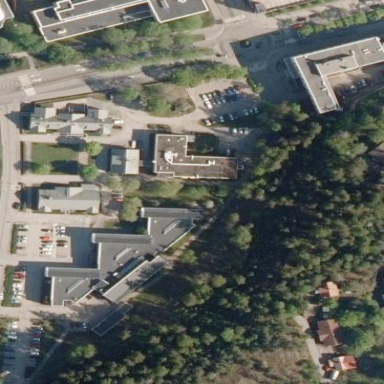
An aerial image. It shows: Hospital providing healthcare services.